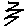
Label: zigzag